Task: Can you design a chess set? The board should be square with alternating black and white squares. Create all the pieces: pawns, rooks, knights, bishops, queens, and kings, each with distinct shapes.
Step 3728:
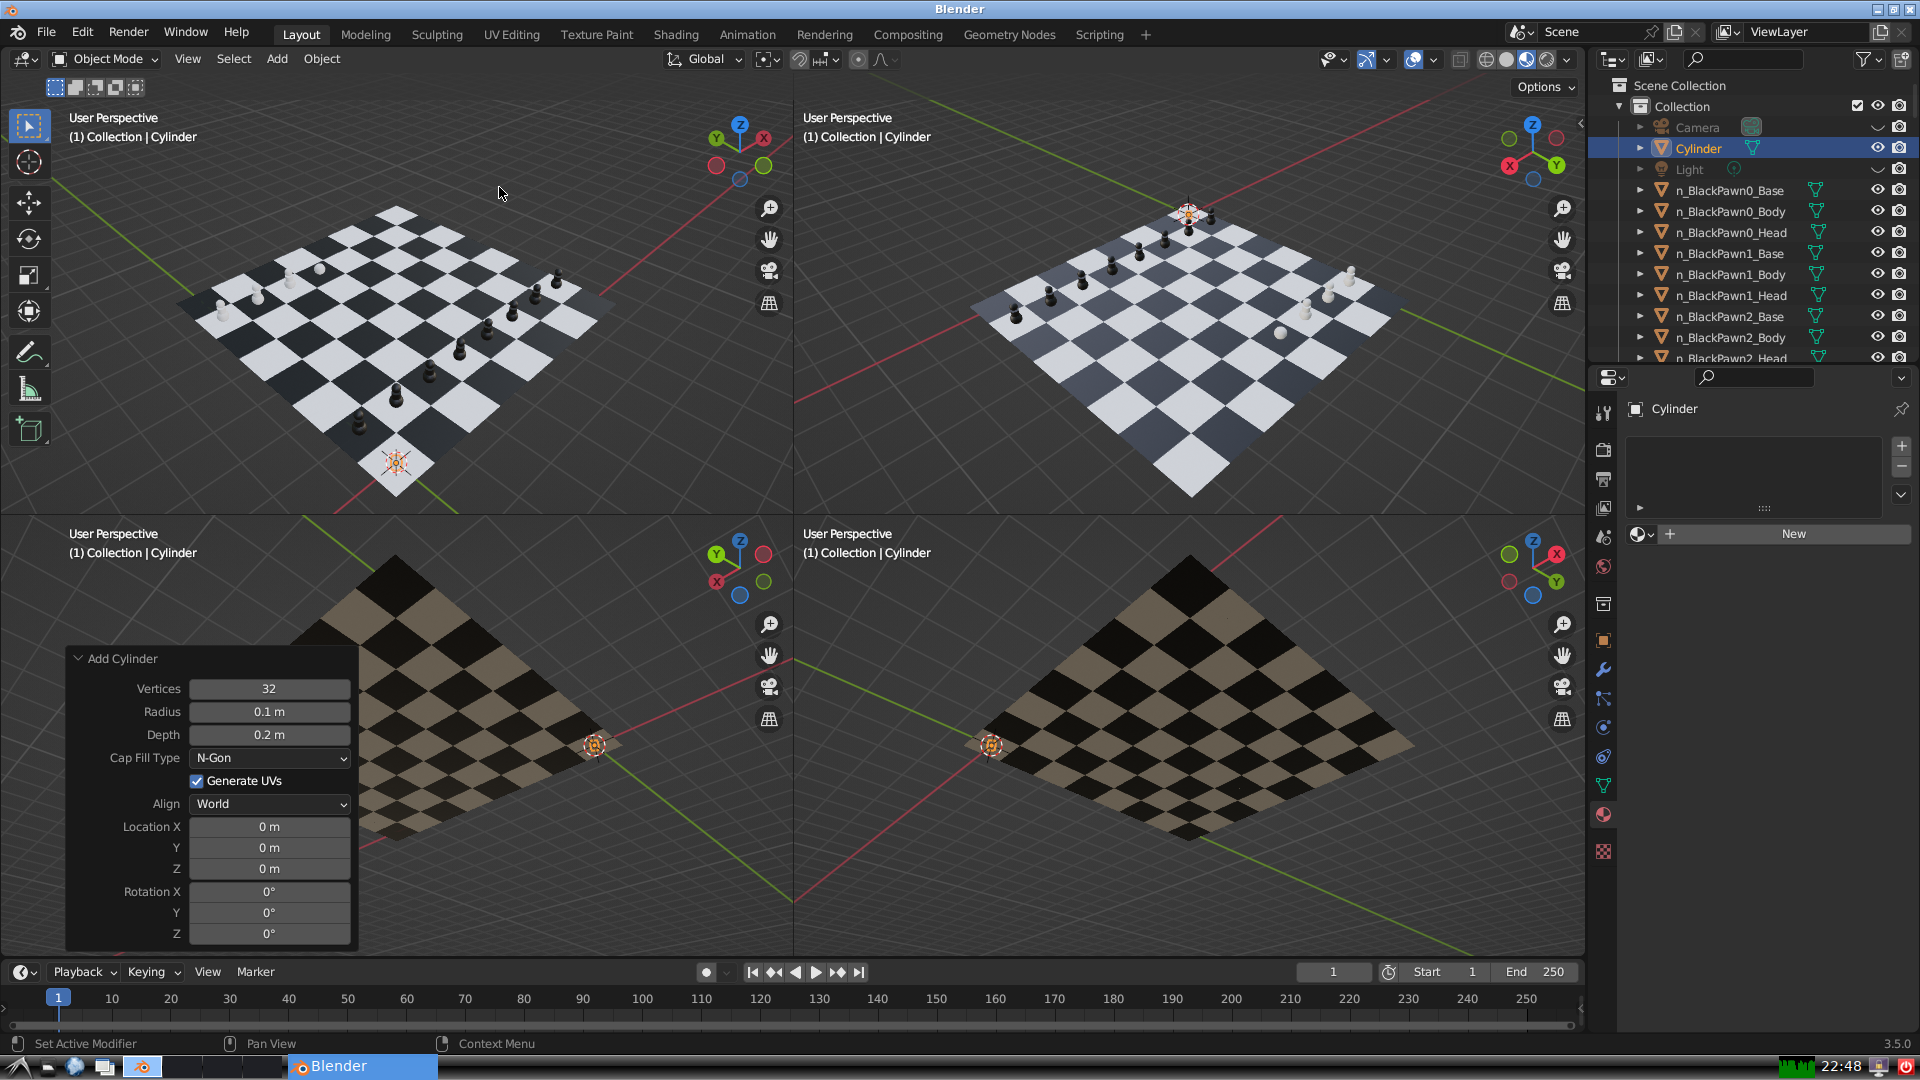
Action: {"mouse_move": [270, 708]}